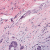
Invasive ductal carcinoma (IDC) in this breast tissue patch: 0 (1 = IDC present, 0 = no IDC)